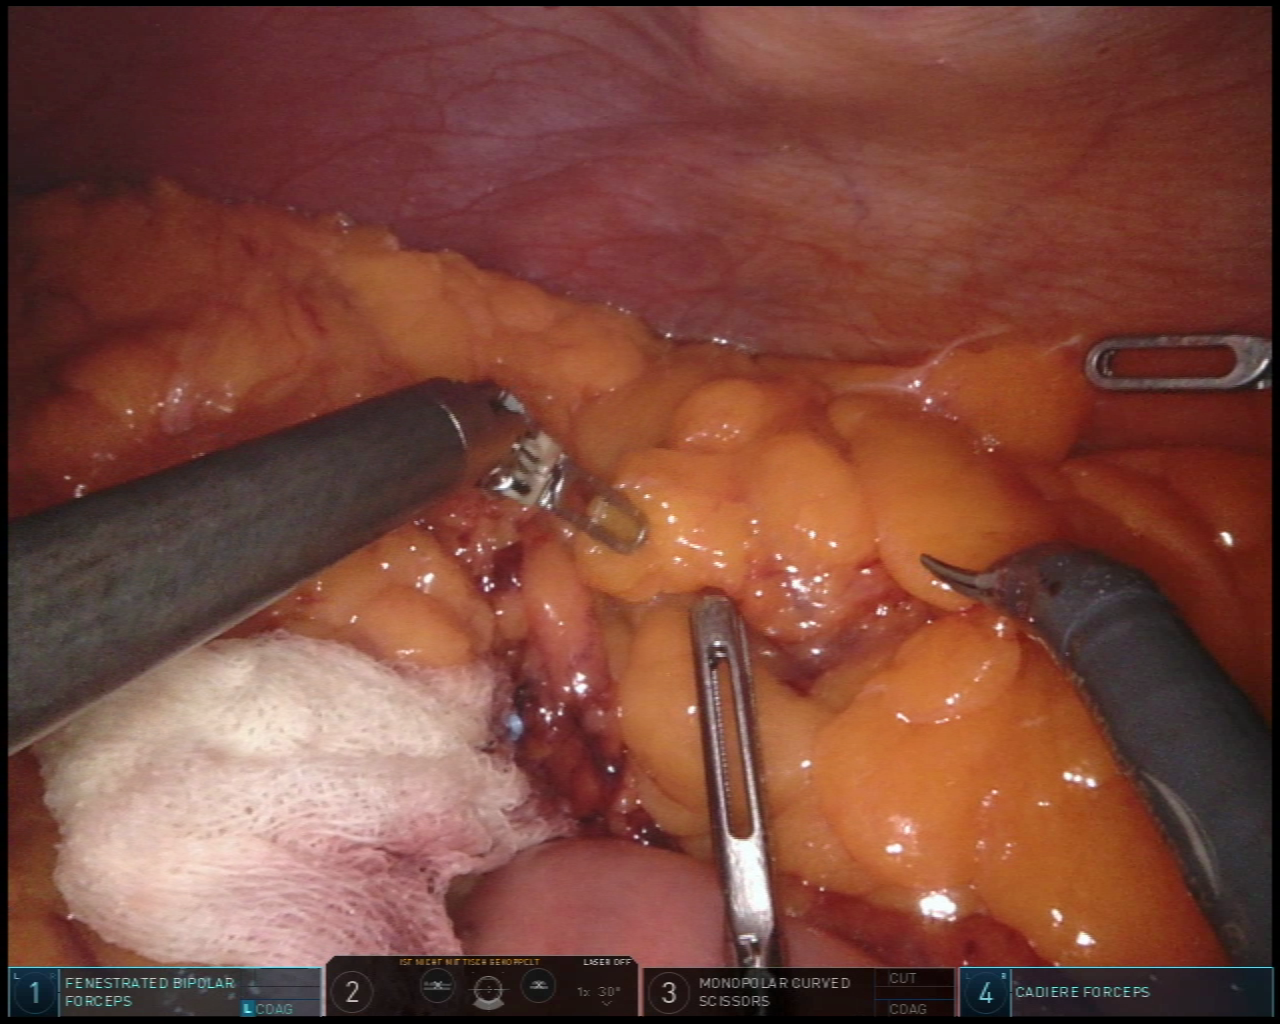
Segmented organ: abdominal_wall
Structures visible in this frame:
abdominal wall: yes
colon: no
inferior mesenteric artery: no
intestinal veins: no
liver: no
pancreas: no
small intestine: yes
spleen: no
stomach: no
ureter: no
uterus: no
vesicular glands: no